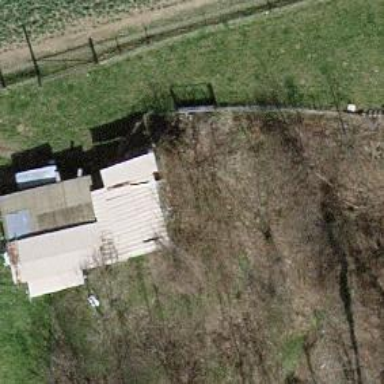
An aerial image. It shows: Stable.